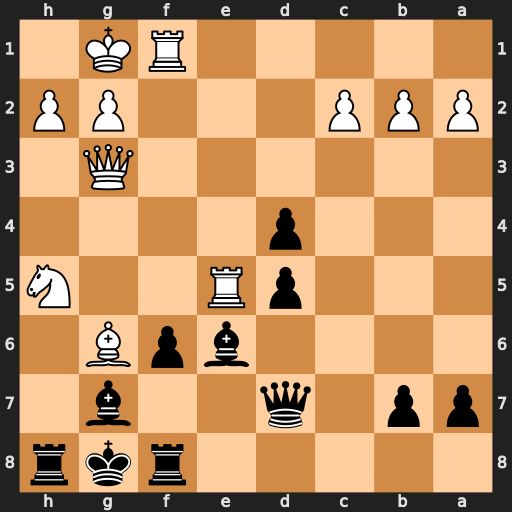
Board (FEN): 5rkr/pp1q2b1/4bpB1/3pR2N/3p4/6Q1/PPP3PP/5RK1
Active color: b
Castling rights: -
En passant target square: -
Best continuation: fxe5 Rxf8+ Kxf8